Field crop: tomato
Growth stage: 2
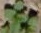
Species: solanum